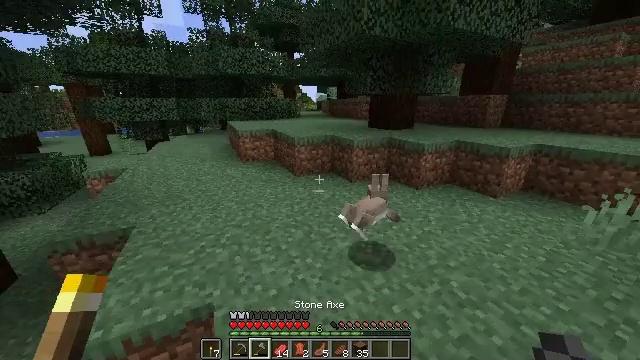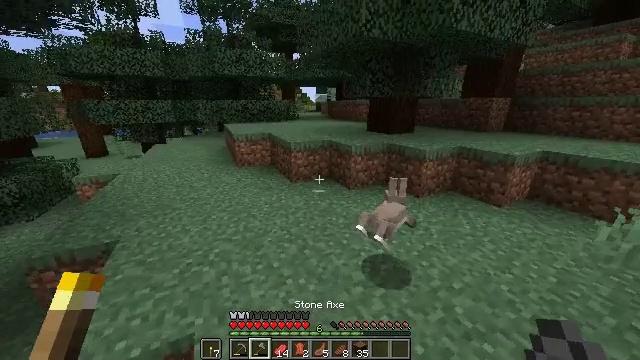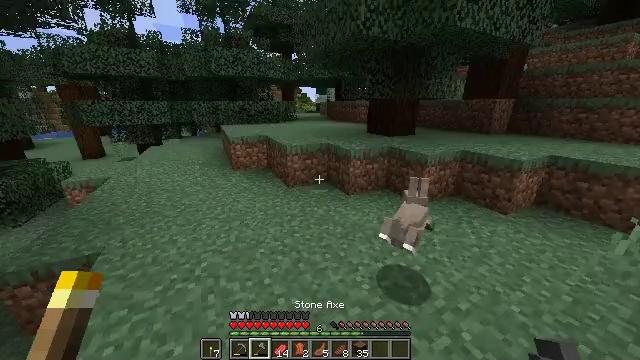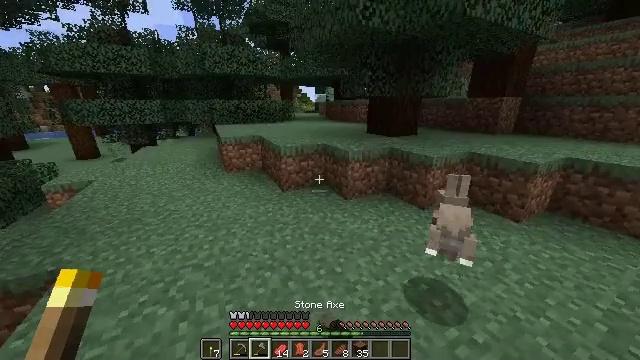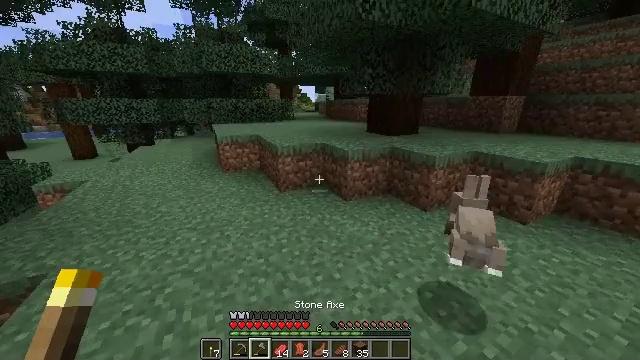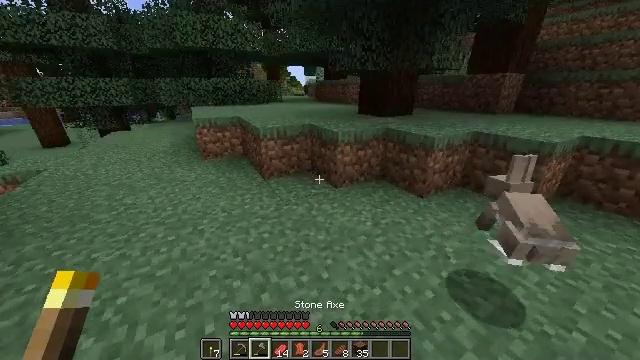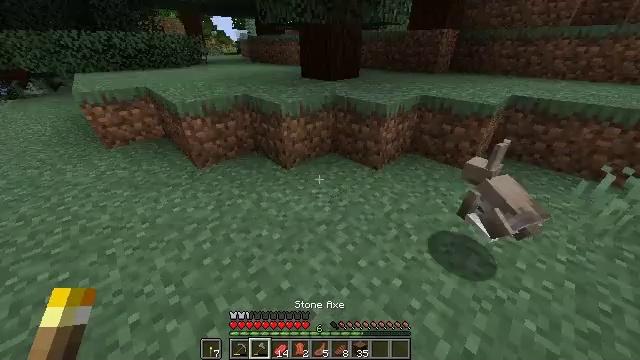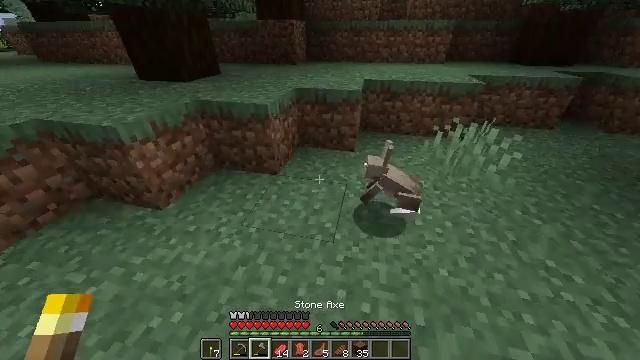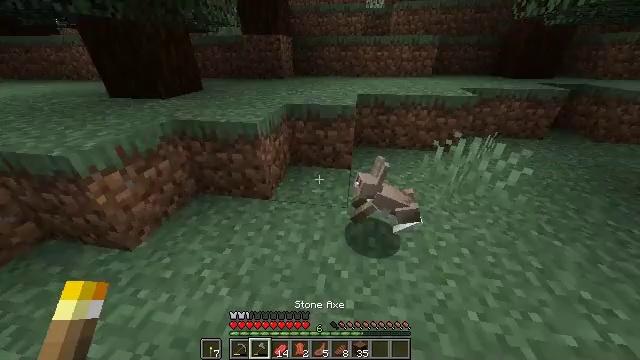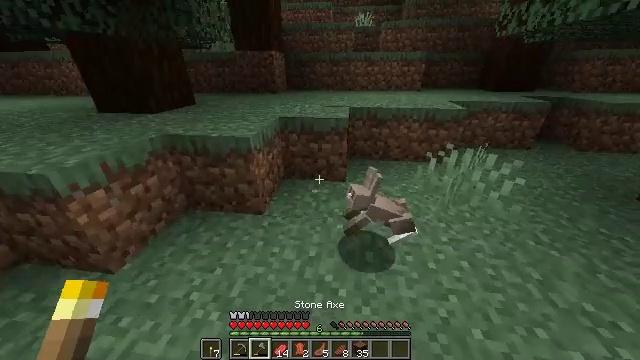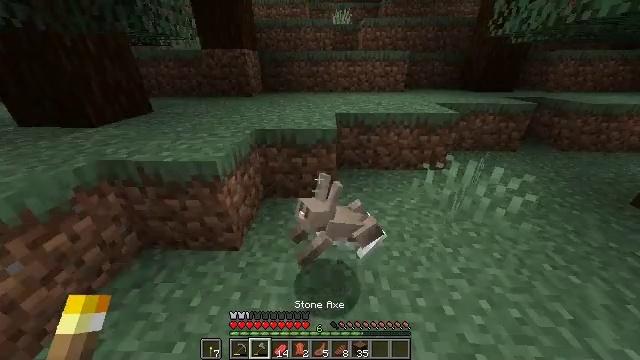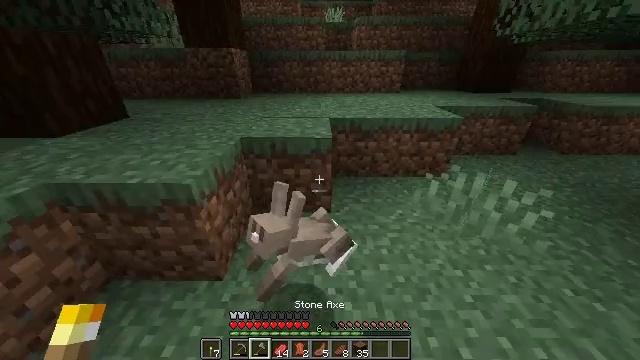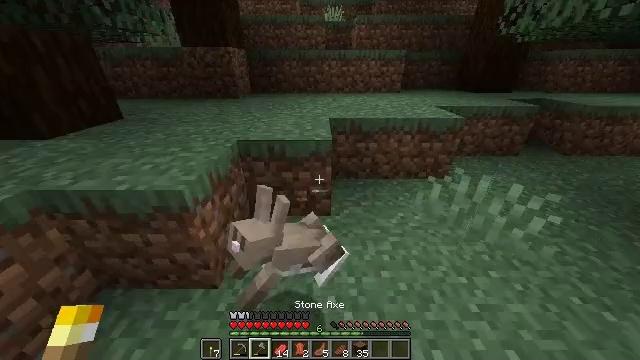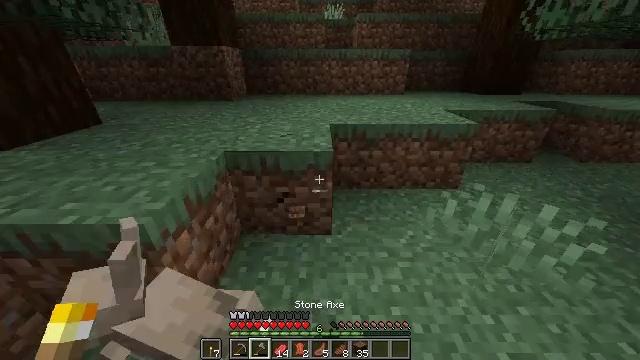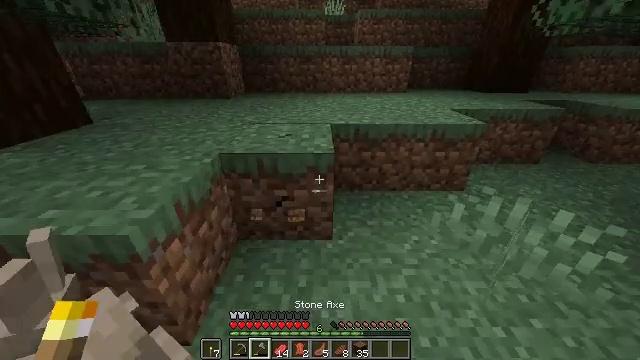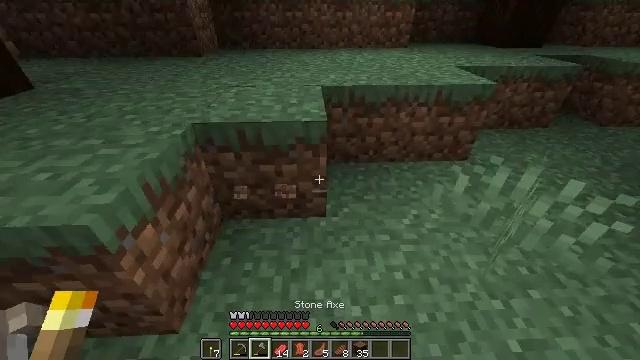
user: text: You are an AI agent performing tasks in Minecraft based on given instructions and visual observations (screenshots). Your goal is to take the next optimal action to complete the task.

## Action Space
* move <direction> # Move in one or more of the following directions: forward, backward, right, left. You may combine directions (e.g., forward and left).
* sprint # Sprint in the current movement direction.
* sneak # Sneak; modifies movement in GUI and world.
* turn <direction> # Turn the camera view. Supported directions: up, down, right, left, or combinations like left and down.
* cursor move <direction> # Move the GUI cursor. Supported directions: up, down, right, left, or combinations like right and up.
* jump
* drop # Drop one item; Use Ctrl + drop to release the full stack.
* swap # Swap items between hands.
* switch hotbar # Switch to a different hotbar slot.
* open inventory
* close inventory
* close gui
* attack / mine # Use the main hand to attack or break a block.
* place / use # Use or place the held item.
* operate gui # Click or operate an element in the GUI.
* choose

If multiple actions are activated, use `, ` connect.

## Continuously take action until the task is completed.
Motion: motion action
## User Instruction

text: Hunt a rabbit.
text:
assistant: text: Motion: move forward, jump
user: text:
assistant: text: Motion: move forward, attack / mine
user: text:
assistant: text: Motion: move forward, attack / mine
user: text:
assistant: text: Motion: move forward, attack / mine
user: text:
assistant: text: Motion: move forward, turn right and down
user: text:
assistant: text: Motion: move forward, turn right and down
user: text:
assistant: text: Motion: move forward, turn right and down
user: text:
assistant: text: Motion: move forward, turn right and up
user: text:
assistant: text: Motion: move forward, turn right and up
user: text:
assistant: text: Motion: move forward, turn right
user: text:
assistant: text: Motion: move forward, turn right
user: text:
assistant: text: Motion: move forward, attack / mine
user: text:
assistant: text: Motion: attack / mine
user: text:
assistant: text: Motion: attack / mine
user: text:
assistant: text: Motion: turn right and down
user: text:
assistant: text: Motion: turn right and down
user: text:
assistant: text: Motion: turn left and down
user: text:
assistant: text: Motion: turn left and down
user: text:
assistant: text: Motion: turn left and up
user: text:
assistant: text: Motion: turn left and up
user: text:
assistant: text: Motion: turn left and up
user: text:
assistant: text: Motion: turn left and up
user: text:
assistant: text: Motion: move forward
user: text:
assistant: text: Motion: move forward
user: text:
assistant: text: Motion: move forward, turn right and up, jump
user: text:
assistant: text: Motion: move forward, turn right and up, jump
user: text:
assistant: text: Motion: move forward, turn right, jump
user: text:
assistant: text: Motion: move forward, turn right, jump
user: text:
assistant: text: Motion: move forward, turn right and up, jump
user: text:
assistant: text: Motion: move forward, turn right and up